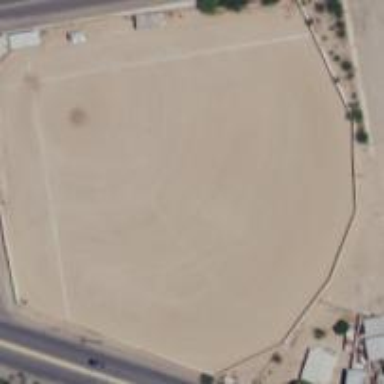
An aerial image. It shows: Baseball pitch for leisure and sports activities.